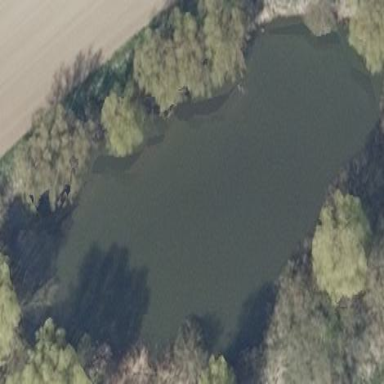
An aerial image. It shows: Peaceful pond surrounded by nature.